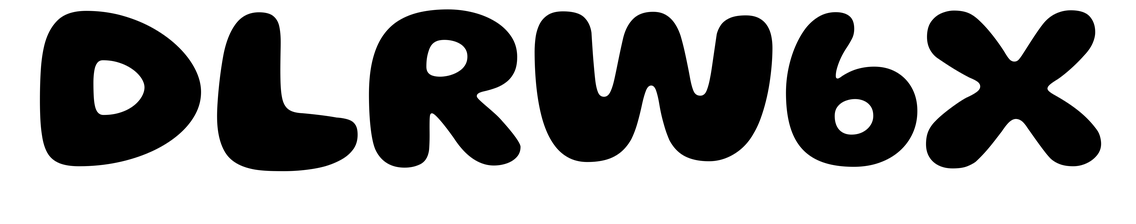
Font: Gluten_Bold